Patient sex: M
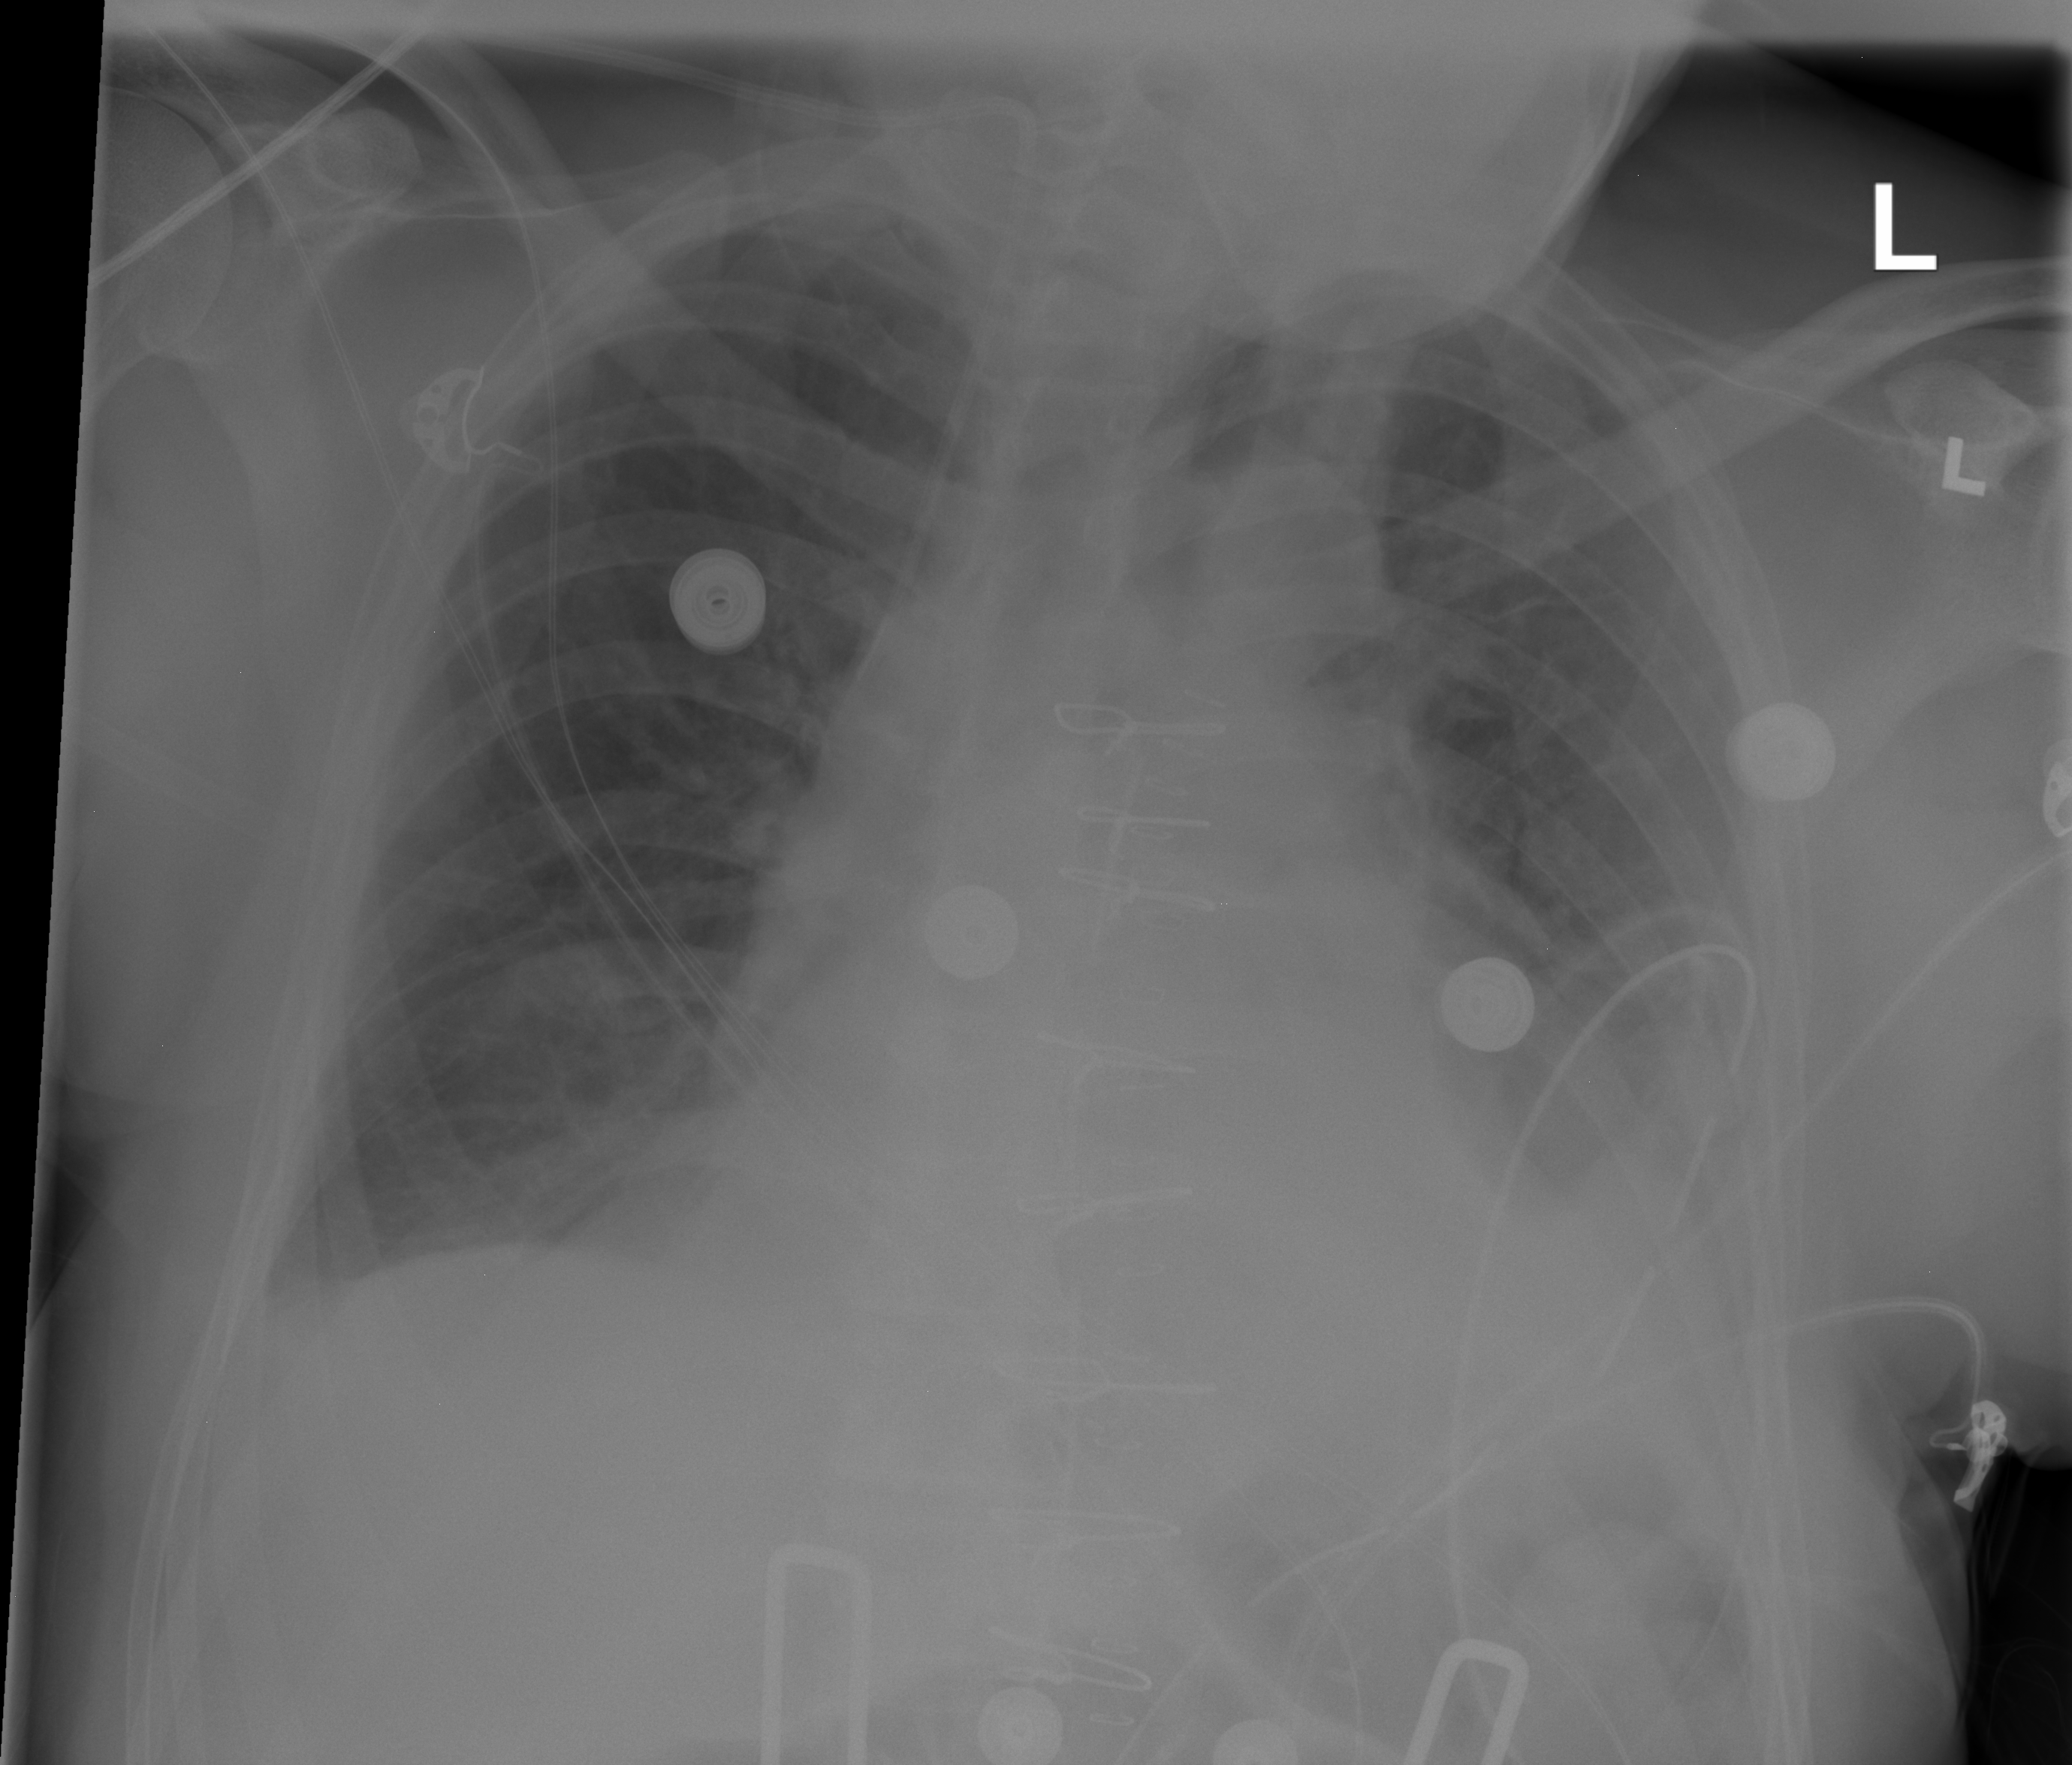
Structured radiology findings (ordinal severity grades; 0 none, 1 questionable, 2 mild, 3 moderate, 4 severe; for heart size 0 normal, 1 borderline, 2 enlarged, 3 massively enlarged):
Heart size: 2
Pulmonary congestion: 0
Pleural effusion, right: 0
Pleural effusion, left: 2
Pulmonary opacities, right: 0
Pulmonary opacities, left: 0
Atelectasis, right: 2
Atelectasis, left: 3